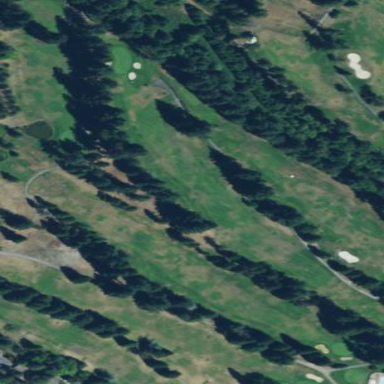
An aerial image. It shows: Well-maintained mown grass area used as golf fairway.